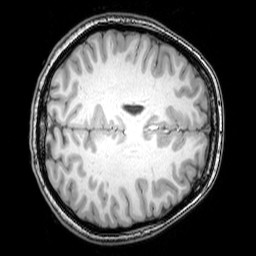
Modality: T1w
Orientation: axial
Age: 25
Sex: female
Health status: healthy
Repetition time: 0.081 s
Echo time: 0.037 s